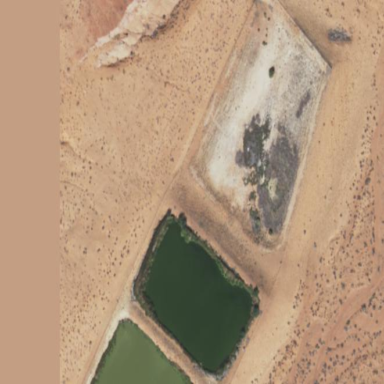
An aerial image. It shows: Reservoir of natural water.